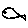
Label: fish